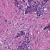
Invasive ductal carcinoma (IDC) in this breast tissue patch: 1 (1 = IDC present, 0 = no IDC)